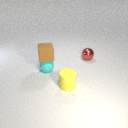
small cyan rubber sphere to the left of small yellow rubber cylinder